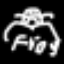
Label: frog